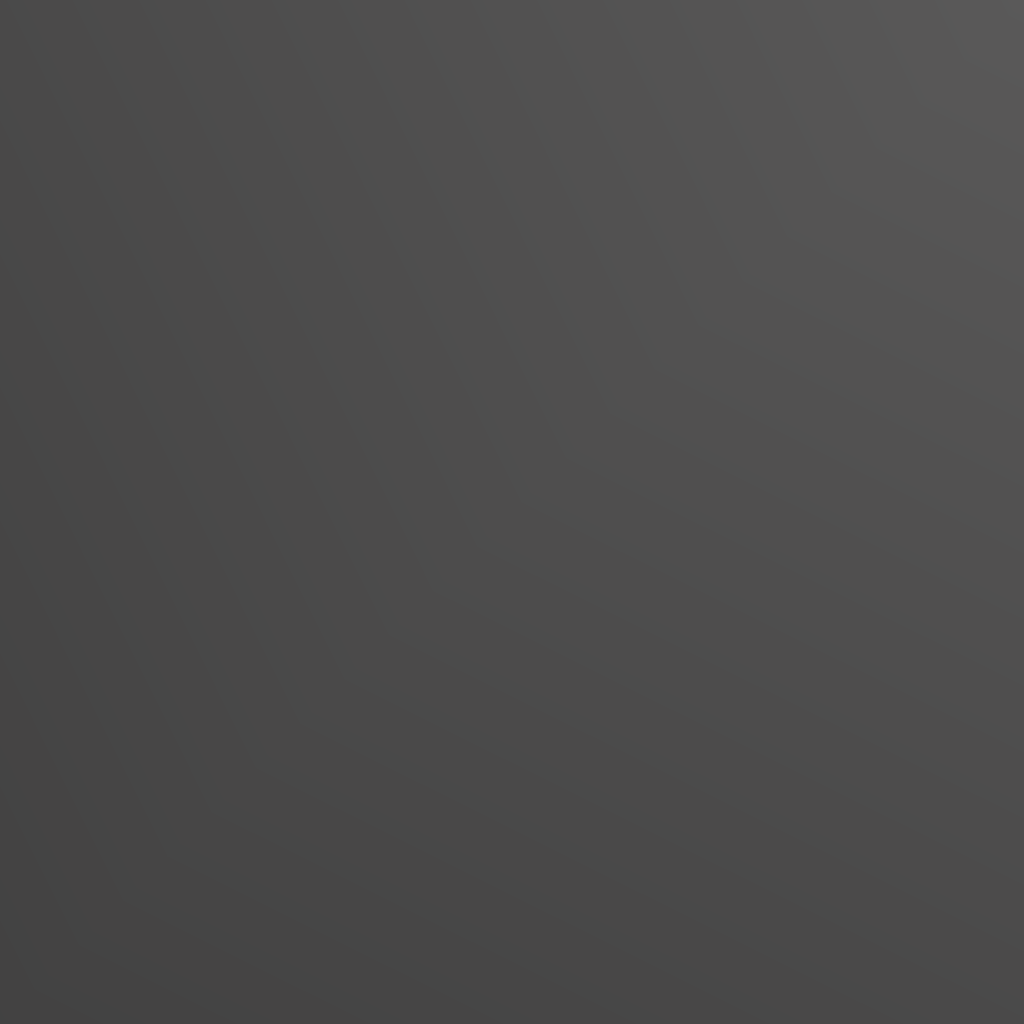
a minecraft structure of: Basic Raised Ranch